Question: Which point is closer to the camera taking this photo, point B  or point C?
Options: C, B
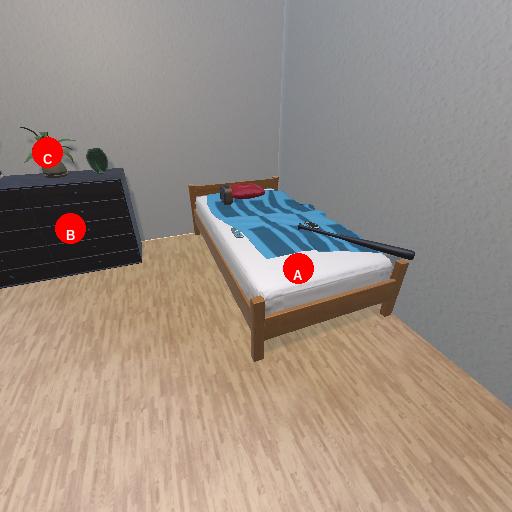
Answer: C